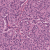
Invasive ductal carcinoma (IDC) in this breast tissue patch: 1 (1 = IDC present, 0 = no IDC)